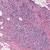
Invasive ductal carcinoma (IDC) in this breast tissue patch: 1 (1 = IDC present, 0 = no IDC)